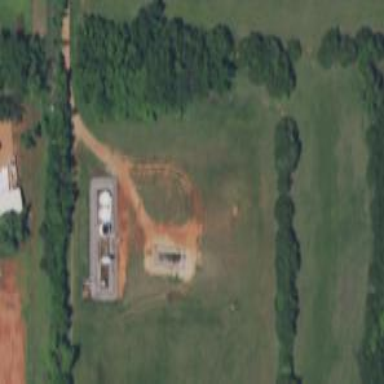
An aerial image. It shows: Petroleum well.